Field crop: maize
Growth stage: 2
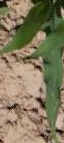
Species: maize